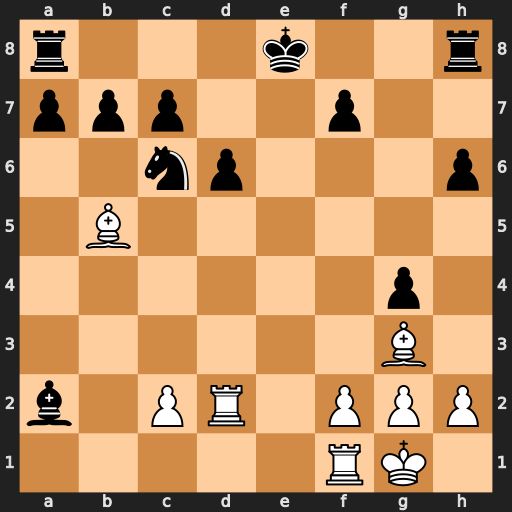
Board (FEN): r3k2r/ppp2p2/2np3p/1B6/6p1/6B1/b1PR1PPP/5RK1
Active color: w
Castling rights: kq
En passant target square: -
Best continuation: c4 Bxc4 Bxc4